Question: I'm using the following markup with Bootstrap:
'''
<div class="row">
<label class="col-md-4">Date of Completion of Checklist</label>
<div class="col-md-4">
<div class="input-group">
<input type="text" class="form-control datepicker">
<span class="input-group-addon glyphicon glyphicon-calendar"></span>
</div>
</div>
</div>
'''
I have some of my own CSS in a separate file, including:
'''
.form-control {
border-color: #000;
border-radius: 0;
box-shadow: none;
}
.form-control:focus {
border-color: #009966;
}
label {
font-weight: bold;
margin-top: 8px;
}
.input-group-addon {
background: #fff;
border-color: #000;
}
'''
However, even when I remove my whole custom stylesheet, I am still presented with this vertical alignment issue you can see below:

It looks like it's 1 pixel off what it should be. I've tried setting the positioning to 'relative' and set 'bottom: 1px' however it doesn't appear to budge.
If I remove the 'vertical-align' property it completely messes up the look of it.
Does anyone have an idea what could be causing the problem?
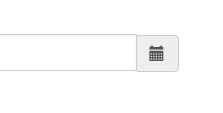
Answer: '''
.glyphicon {
top: 1px;
}
'''
change this to 'top:0px;' or add 'style="top:0px;"' top your span